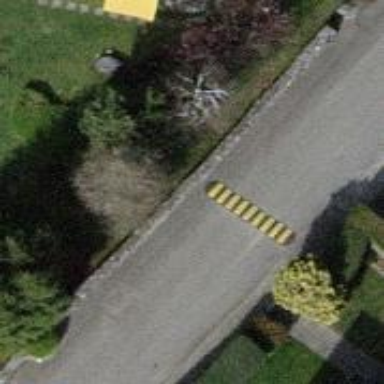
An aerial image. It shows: Bump for traffic calming.